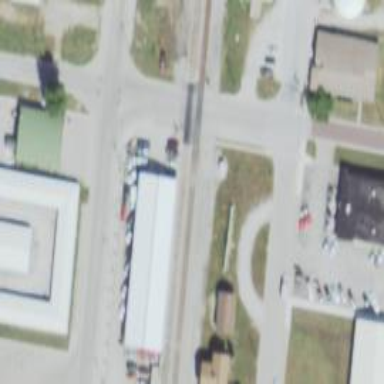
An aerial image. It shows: Railway crossing.